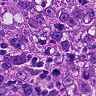
Metastatic tissue present: yes